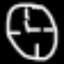
Label: clock